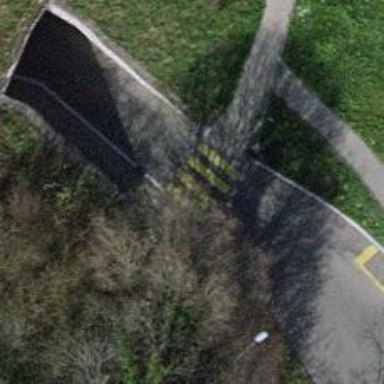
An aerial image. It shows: Road crossing with traffic signals.